Aerial crown-view tile of a tropical tree (Barro Colorado Island, Panama), acquired 20250512:
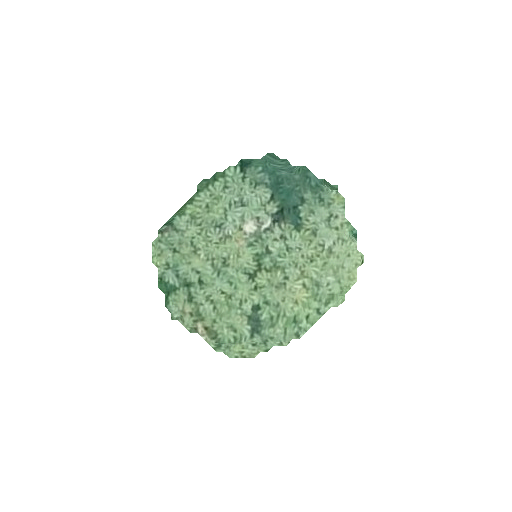
Species: Cecropia insignis
GBIF accepted scientific name: Cecropia insignis
Crown area: 43.619 m²